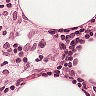
Metastatic tissue present: no